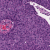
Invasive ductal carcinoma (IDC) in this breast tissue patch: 0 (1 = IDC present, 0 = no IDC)